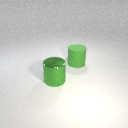
large green metal cylinder in front of large green rubber cylinder